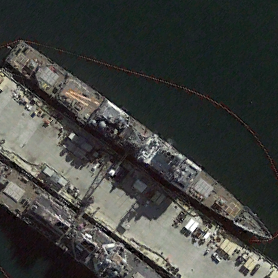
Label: cruiser